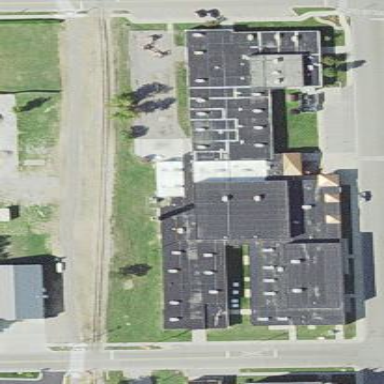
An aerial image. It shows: School building.